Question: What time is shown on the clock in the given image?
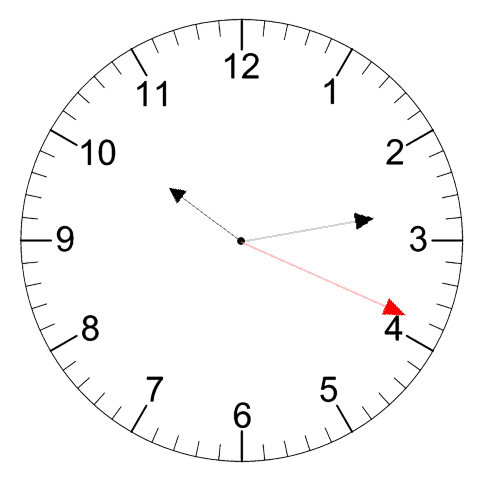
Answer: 10:13:19